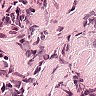
Metastatic tissue present: no